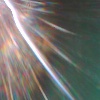
Label: sunburn